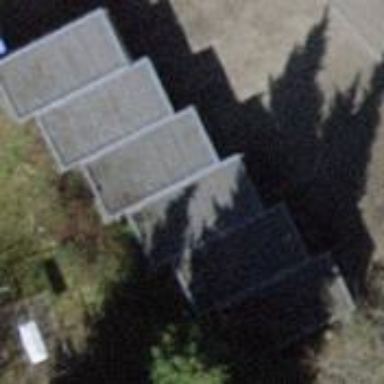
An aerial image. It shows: Garage.